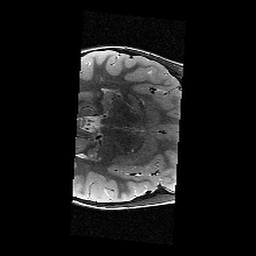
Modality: T2w
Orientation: axial
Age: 11
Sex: female
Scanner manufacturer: siemens
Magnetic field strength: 3 T
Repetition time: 9.23 s
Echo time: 0.067 s